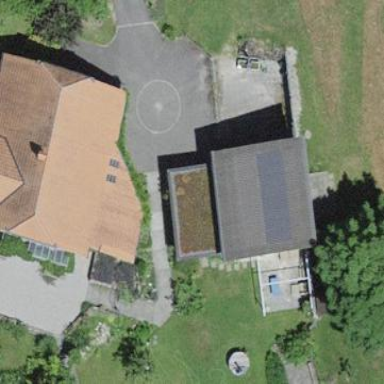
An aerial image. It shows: Residential building with half-hipped roof shape.